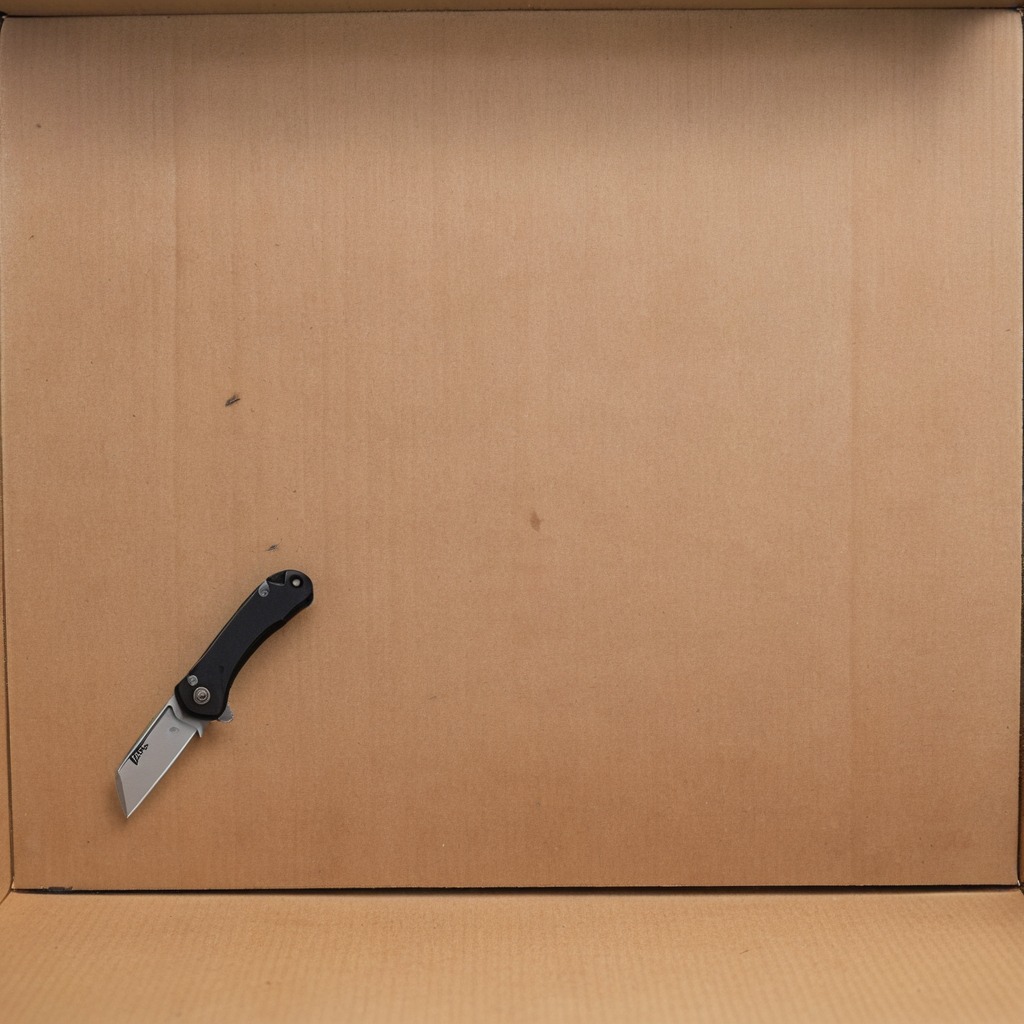
A utility knife lying on the cardboard box surface in an outdoor workshop during daytime bright natural light soft shadows slightly creased but